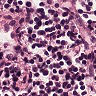
Metastatic tissue present: no